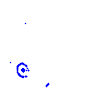
Particle: pion